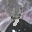
Label: 4